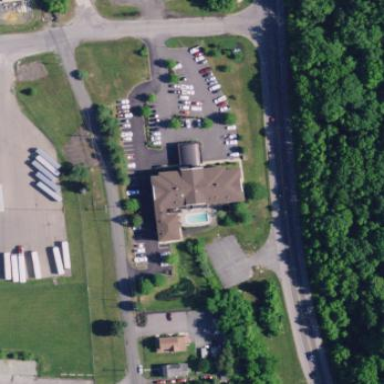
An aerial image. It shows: Commercial building.